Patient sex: F
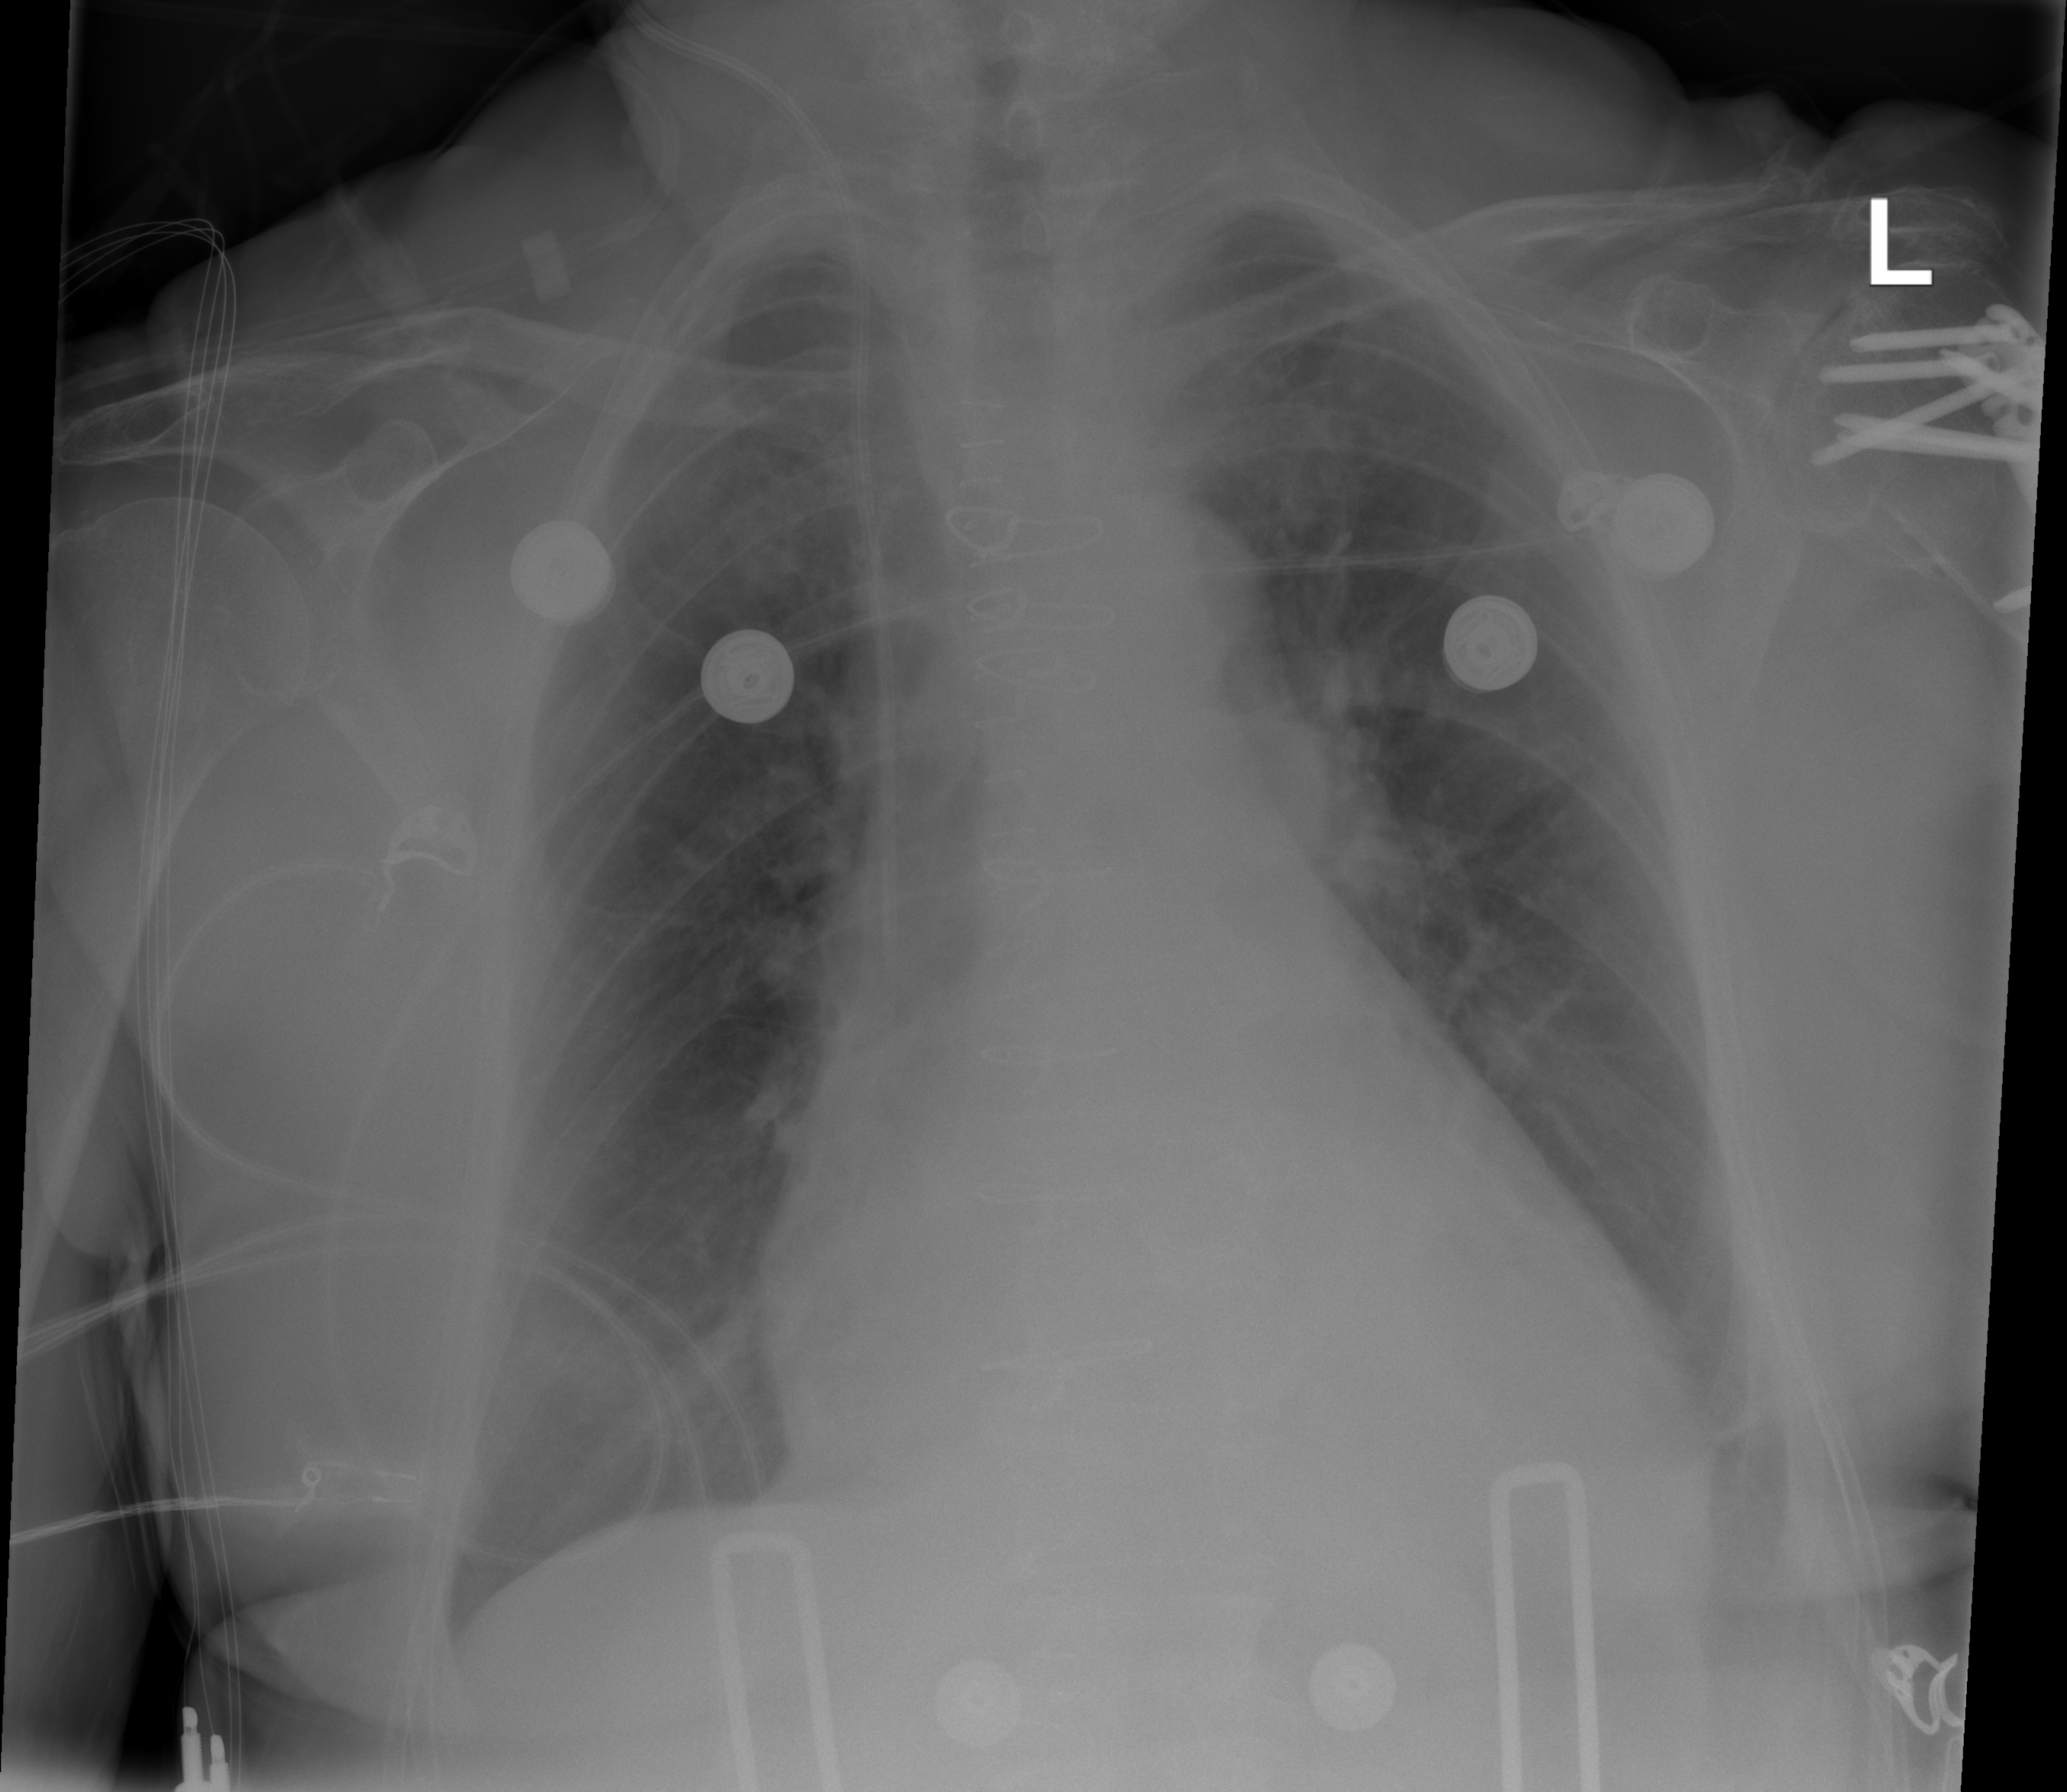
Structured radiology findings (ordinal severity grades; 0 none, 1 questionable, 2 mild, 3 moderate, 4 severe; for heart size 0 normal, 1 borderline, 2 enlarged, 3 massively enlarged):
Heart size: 2
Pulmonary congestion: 0
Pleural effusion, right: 3
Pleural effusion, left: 2
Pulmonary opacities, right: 0
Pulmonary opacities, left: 0
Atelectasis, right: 0
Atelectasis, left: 2